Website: bh-photo
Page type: cross-sells
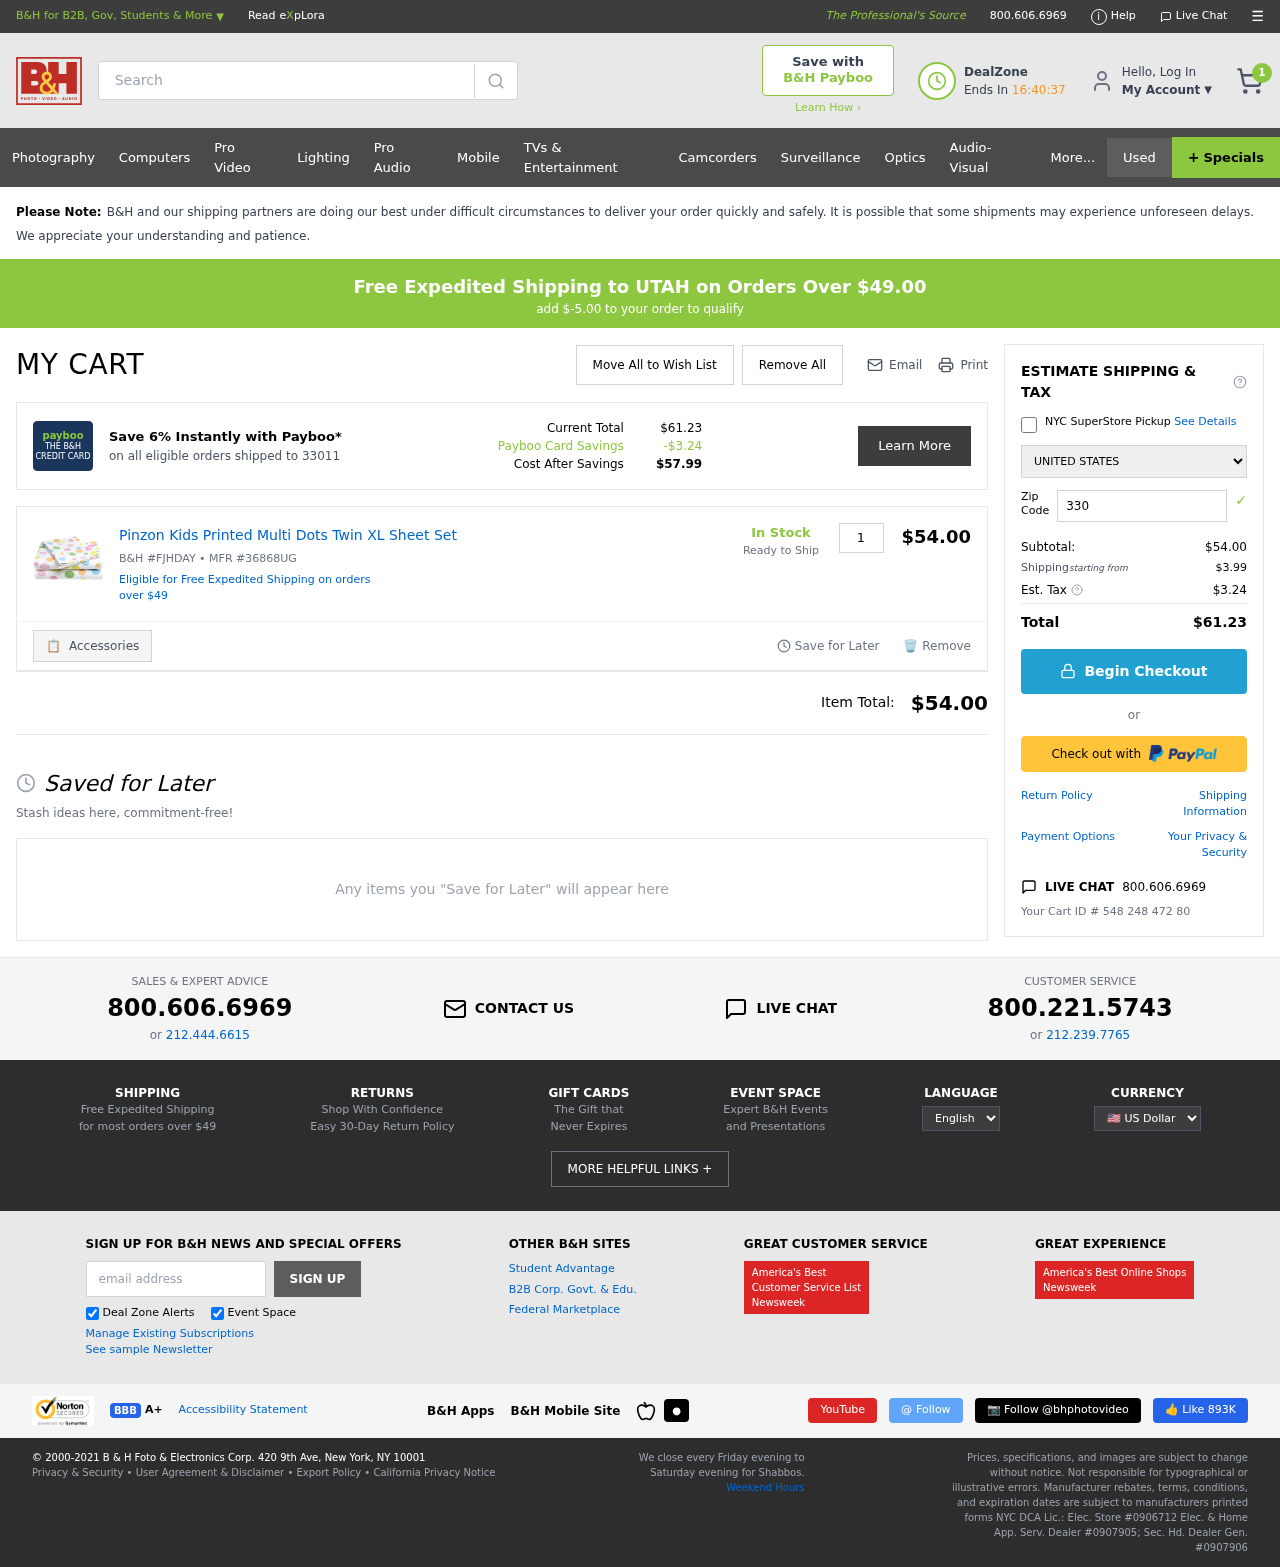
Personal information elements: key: PII_COUNTRY
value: United States
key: PII_POSTCODE
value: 33011
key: PII_STATE
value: UTAH
Product elements: key: PRODUCT1_NAME
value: Pinzon Kids Printed Multi Dots Twin XL Sheet Set
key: PRODUCT1_PRICE
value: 54
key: PRODUCT1_QUANTITY
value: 1
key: PRODUCT1_SKU
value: B&H #FJHDAY
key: PRODUCT1_MFR
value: MFR #36868UG
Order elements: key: ORDER_NUM_ITEMS
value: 1
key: SHIPPING_THRESHOLD_REMAINING
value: $-5.00
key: ORDER_TOTAL
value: $61.23
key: ORDER_SUBTOTAL
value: $54.00
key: ORDER_SHIPPING_COST
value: $3.99
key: ORDER_TAX
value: $3.24
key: ORDER_ID
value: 548 248 472 80
Search elements: key: HEADER_SEARCH
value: Search
Other elements: key: PAYBOO_SAVINGS
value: -$3.24
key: COST_AFTER_SAVINGS
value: $57.99